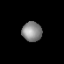
Tissue: prostate
Cell type: T cells
Senescence score: 0.2416
Nuclear area (px): 386
Mean DAPI intensity: 134.163